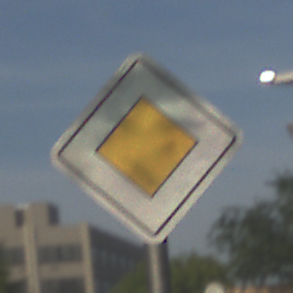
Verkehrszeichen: Vorfahrtsstrasse
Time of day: SunriseSunset
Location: Outdoor (Suburban)
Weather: PartlyCloudy
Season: NotSpecified
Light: Natural